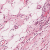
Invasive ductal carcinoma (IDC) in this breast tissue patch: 1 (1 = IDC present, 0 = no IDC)